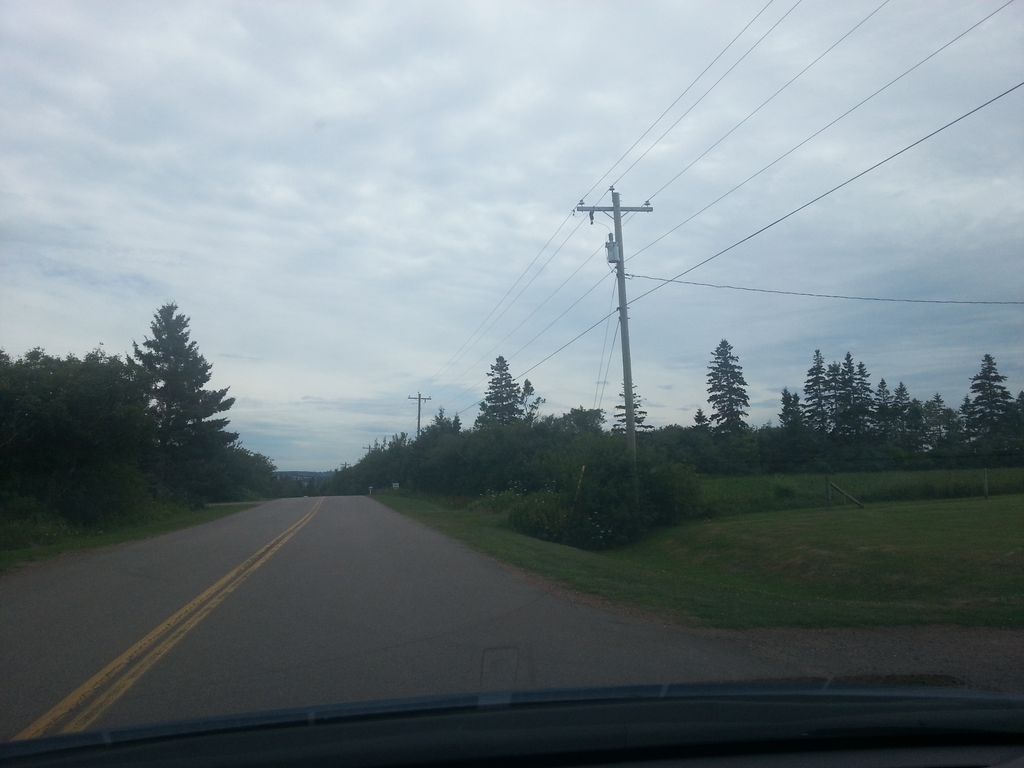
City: charlottetown